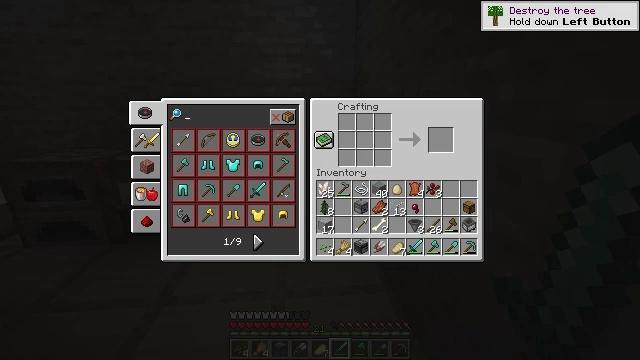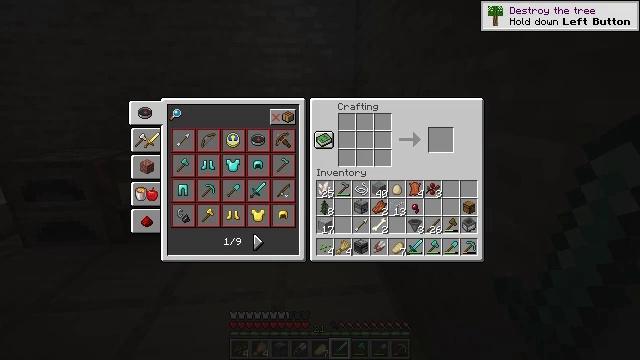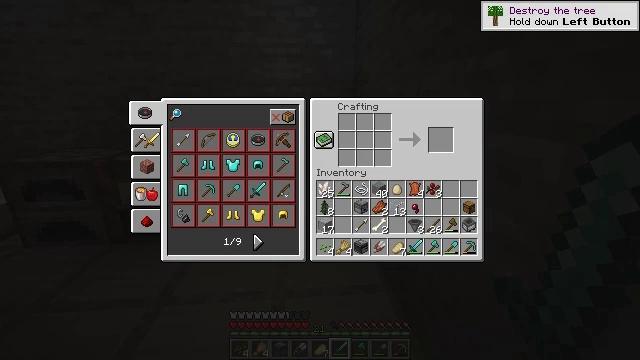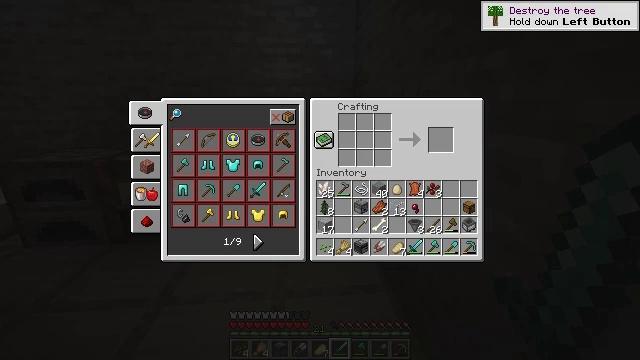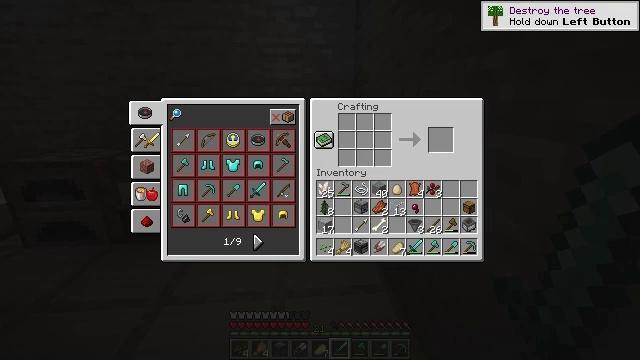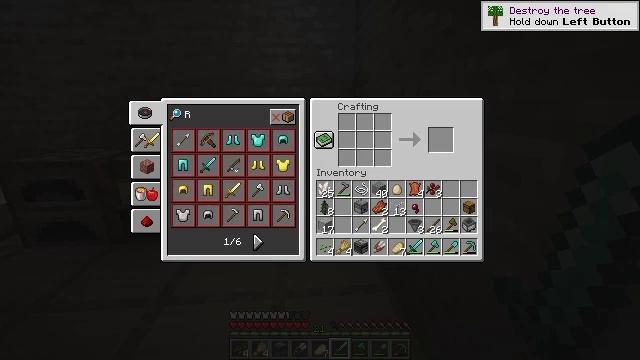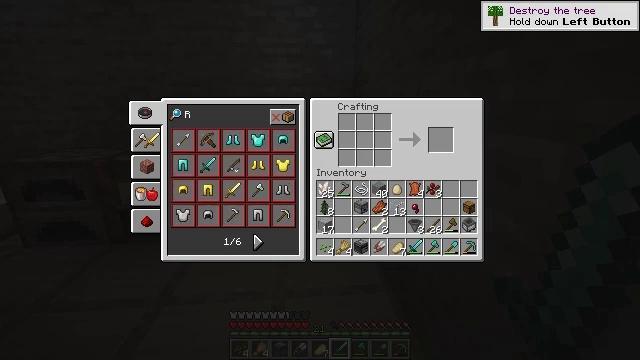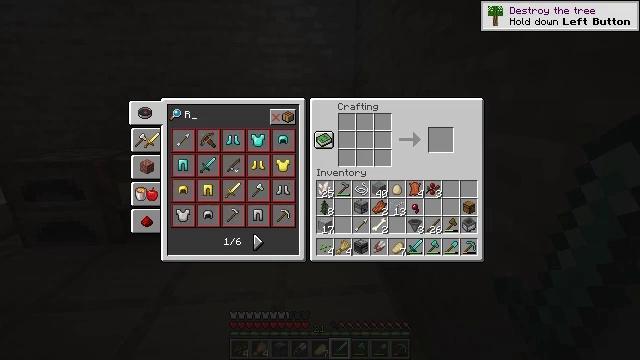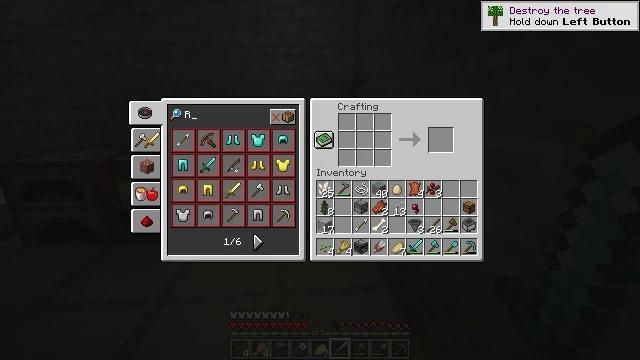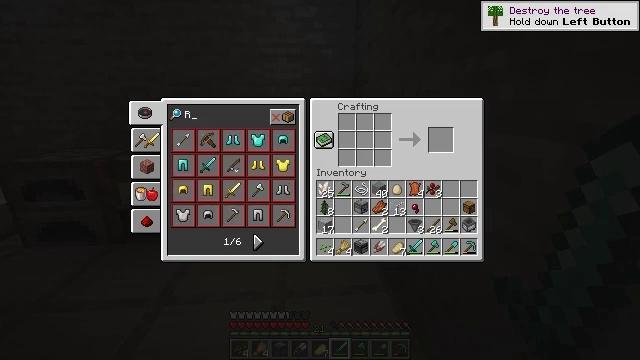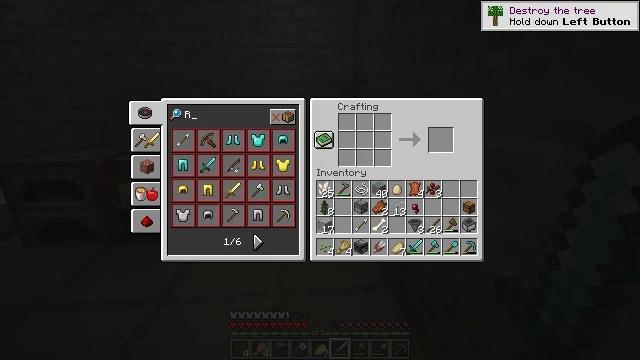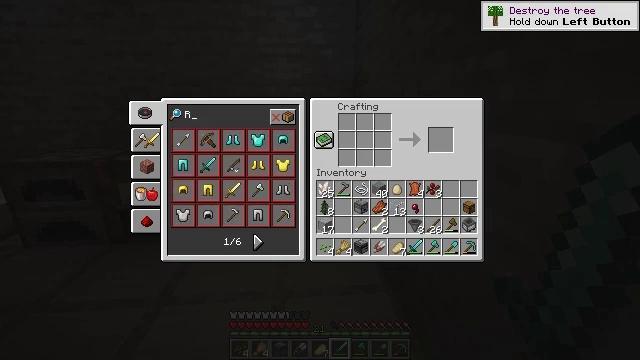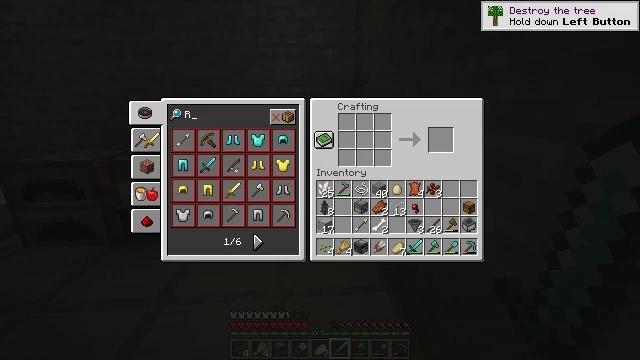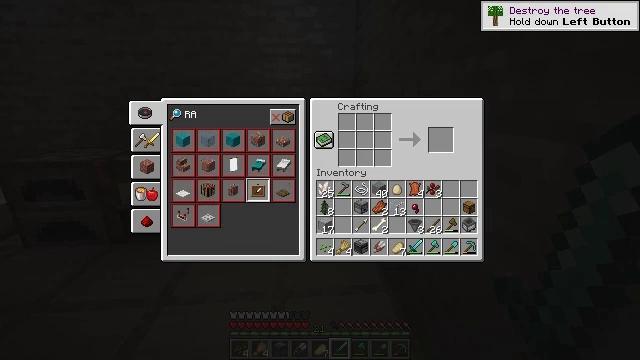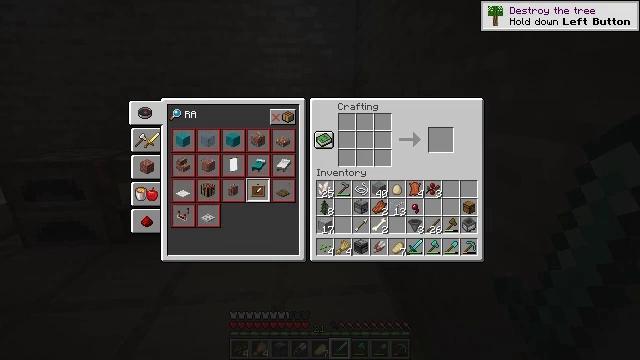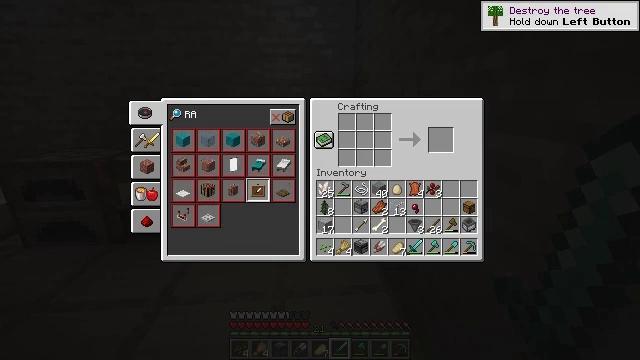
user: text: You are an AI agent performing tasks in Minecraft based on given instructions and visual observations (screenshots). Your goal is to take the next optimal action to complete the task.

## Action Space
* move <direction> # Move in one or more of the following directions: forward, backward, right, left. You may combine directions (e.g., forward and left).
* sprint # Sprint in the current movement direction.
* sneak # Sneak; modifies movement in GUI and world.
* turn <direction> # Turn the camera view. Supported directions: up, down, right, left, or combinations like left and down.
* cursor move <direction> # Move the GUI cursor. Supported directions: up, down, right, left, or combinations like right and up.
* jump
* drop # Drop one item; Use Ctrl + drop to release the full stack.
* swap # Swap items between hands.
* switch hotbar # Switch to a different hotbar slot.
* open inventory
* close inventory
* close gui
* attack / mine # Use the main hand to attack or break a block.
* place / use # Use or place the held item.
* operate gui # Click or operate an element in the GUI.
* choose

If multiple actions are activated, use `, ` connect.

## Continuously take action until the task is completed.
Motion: motion action
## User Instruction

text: craft item air
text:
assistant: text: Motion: no_op
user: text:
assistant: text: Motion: no_op
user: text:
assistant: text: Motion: no_op
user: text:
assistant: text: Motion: no_op
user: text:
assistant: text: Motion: no_op
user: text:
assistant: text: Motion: no_op
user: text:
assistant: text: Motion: no_op
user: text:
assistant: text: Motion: no_op
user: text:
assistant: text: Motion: no_op
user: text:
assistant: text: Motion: no_op
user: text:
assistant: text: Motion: no_op
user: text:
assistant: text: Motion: no_op
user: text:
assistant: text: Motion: move left
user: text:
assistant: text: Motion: move left
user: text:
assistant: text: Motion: no_op
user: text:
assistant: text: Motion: no_op
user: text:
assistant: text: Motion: no_op
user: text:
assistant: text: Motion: no_op
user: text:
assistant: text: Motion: no_op
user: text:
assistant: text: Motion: no_op
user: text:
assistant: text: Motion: no_op
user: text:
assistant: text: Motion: no_op
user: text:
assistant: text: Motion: no_op
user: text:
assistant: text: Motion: no_op
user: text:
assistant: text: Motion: no_op
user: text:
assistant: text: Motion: no_op
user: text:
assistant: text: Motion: no_op
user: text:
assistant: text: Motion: no_op
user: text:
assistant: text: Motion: no_op
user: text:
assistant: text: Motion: no_op